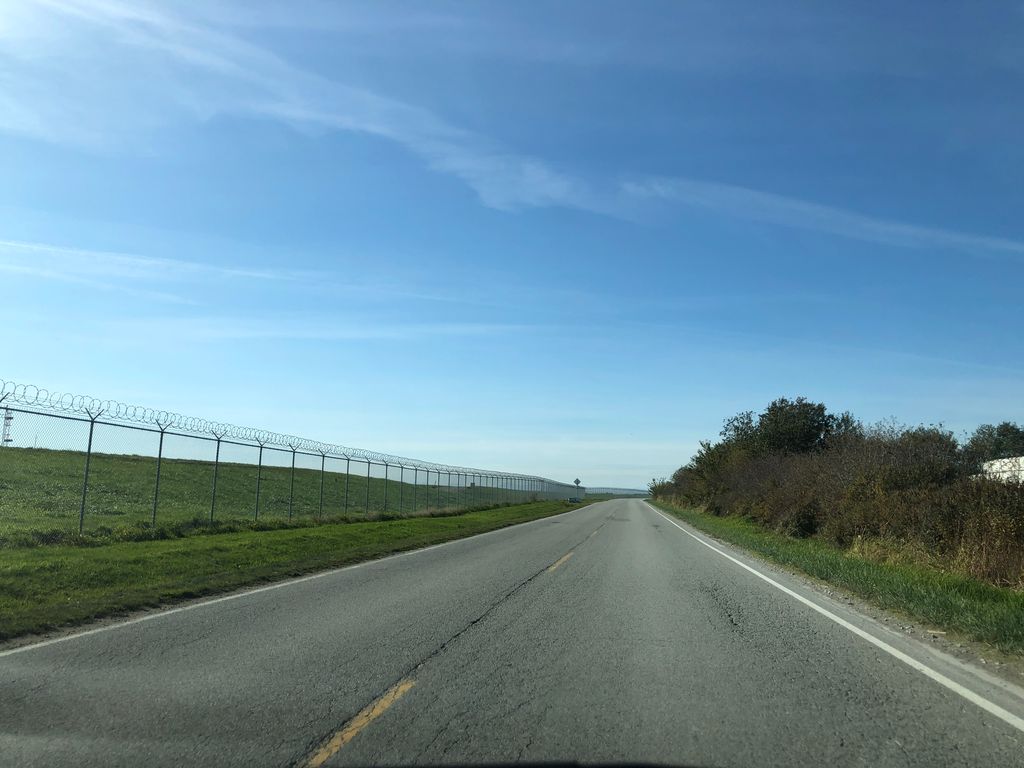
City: vancouver